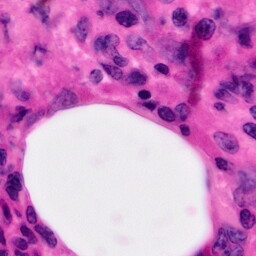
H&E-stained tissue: Pancreatic